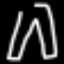
Label: pants